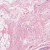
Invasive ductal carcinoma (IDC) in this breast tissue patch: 0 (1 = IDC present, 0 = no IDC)